Question: My all Images are stored in live site. Can We import these all images from live site(mapped by image name in .csv file.) to my current site using magmi or magento's product import functionality?
Like mentioned in below image:

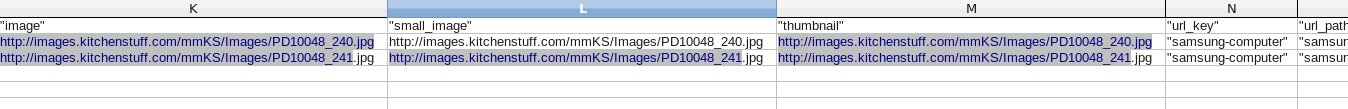
Answer: You can use magmi to import images by specifying full image path in csv file.You need to enable 'Image attributes processor' plugin in magmi.Detailed documentation about image import is <URL>